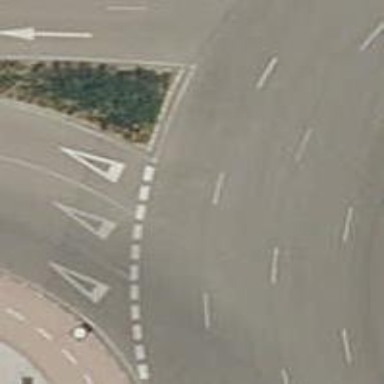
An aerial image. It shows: Road with "give way" sign.